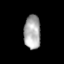
Tissue: lung
Cell type: Epithelial cells
Senescence score: 0.2336
Nuclear area (px): 559
Mean DAPI intensity: 168.869